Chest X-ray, PA view. Patient: 44 years old, sex F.
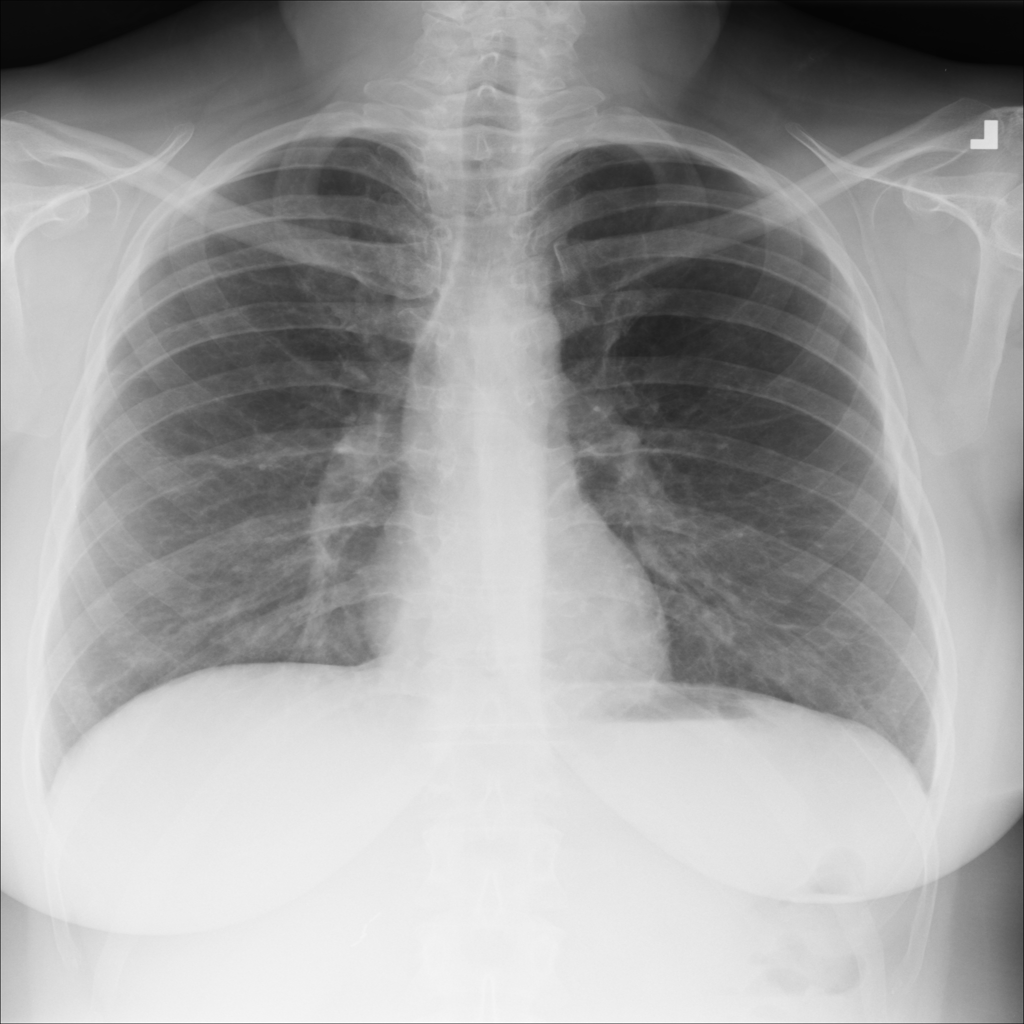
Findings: Pneumothorax